Question: so i'm trying to scrap data about motherboard from a local website.
'''
import bs4
import os
import requests
from bs4 import BeautifulSoup as soup
os.chdir('E://')
os.makedirs('E://scrappy', exist_ok=True)
myurl = "https://www.example.com"
res = requests.get(myurl)
page = soup(res.content, 'html.parser')
containers = page.findAll("div", {"class": "content-product"})
filename = 'AM4.csv'
f = open(filename, 'w')
headers = 'Motherboard_Name, Price
'
f.write(headers)
for container in containers:
Product = container.findAll("div", {"class": "product-title"})
Motherboard_Name = Product[0].text.strip()
Kimat = container.findAll("span", {"class": "price"})
Price = Kimat[0].text
print('Motherboard_Name' + Motherboard_Name)
print('Price' + Price)
f.write(Motherboard_Name + "," + Price.replace(",", "") + "
")
f.close() print("done")
'''
But when i run this code i get an error
UnicodeEncodeError:'charmap' codec can't encode character 'Rs' in position 45: character maps to
how can i fix this??
Edit:: So i fixed the unicode error by adding encoding="utf-8" ( as it was mentioned here <URL> before the price.. How can i fix this?

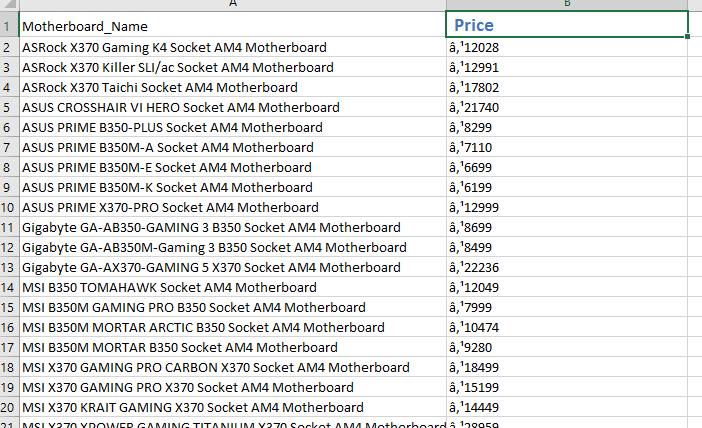
Answer: Use the 'csv' module to manage CSV files, and use 'utf-8-sig' for Excel to recognize UTF-8 properly. Make sure to use 'newline=''' per the 'csv' documentation when opening the file as well.
Example:
'''
import csv
filename = 'AM4.csv'
with open(filename,'w',newline='',encoding='utf-8-sig') as f:
w = csv.writer(f)
w.writerow(['Motherboard_Name','Price'])
name = 'some name'
price = 'Rs5,99'
w.writerow([name,price.replace(',','')])
'''
<URL>